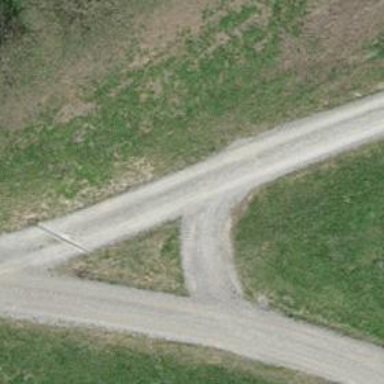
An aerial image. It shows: Gravel track road.